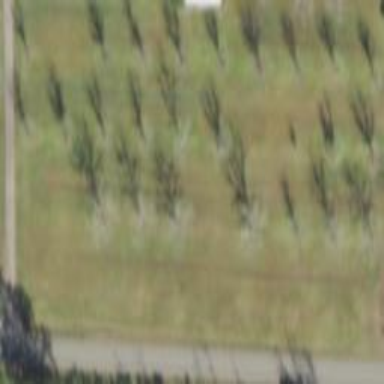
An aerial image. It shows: Orchard.